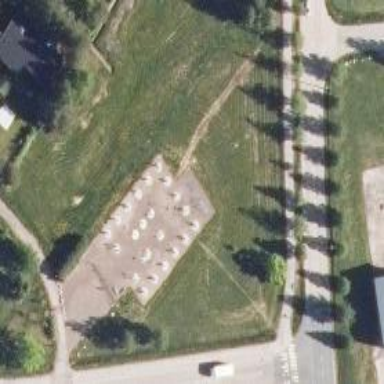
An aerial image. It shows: Fitness station in leisure land area.